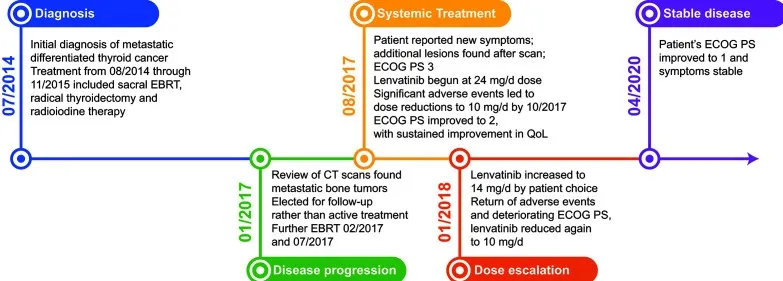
Case Report Timeline: Patient was initially diagnosed in July 2014, and received EBRT, a radical thyroidectomy, and radioiodine therapy. Metastatic bone tumors were found in January 2017 and the patient received additional EBRT. Seven months later the patient reported decreased quality of life and new symptoms and began systemic treatment with lenvatinib. Adverse events and dose modifications were managed cooperatively between the local treatment team and the specialist oncologist. As of April 2020, the patient remained stable, with an ECOG PS of 1. CT, computed tomography; EBRT, external beam radiotherapy; ECOG PS, Eastern Cooperative Oncology Group performance status; QoL, quality of life.
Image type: chart (chart)